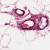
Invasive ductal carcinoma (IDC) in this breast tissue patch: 0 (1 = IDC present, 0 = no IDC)